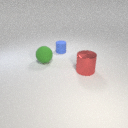
large red metal cylinder to the right of large green rubber sphere